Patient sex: F
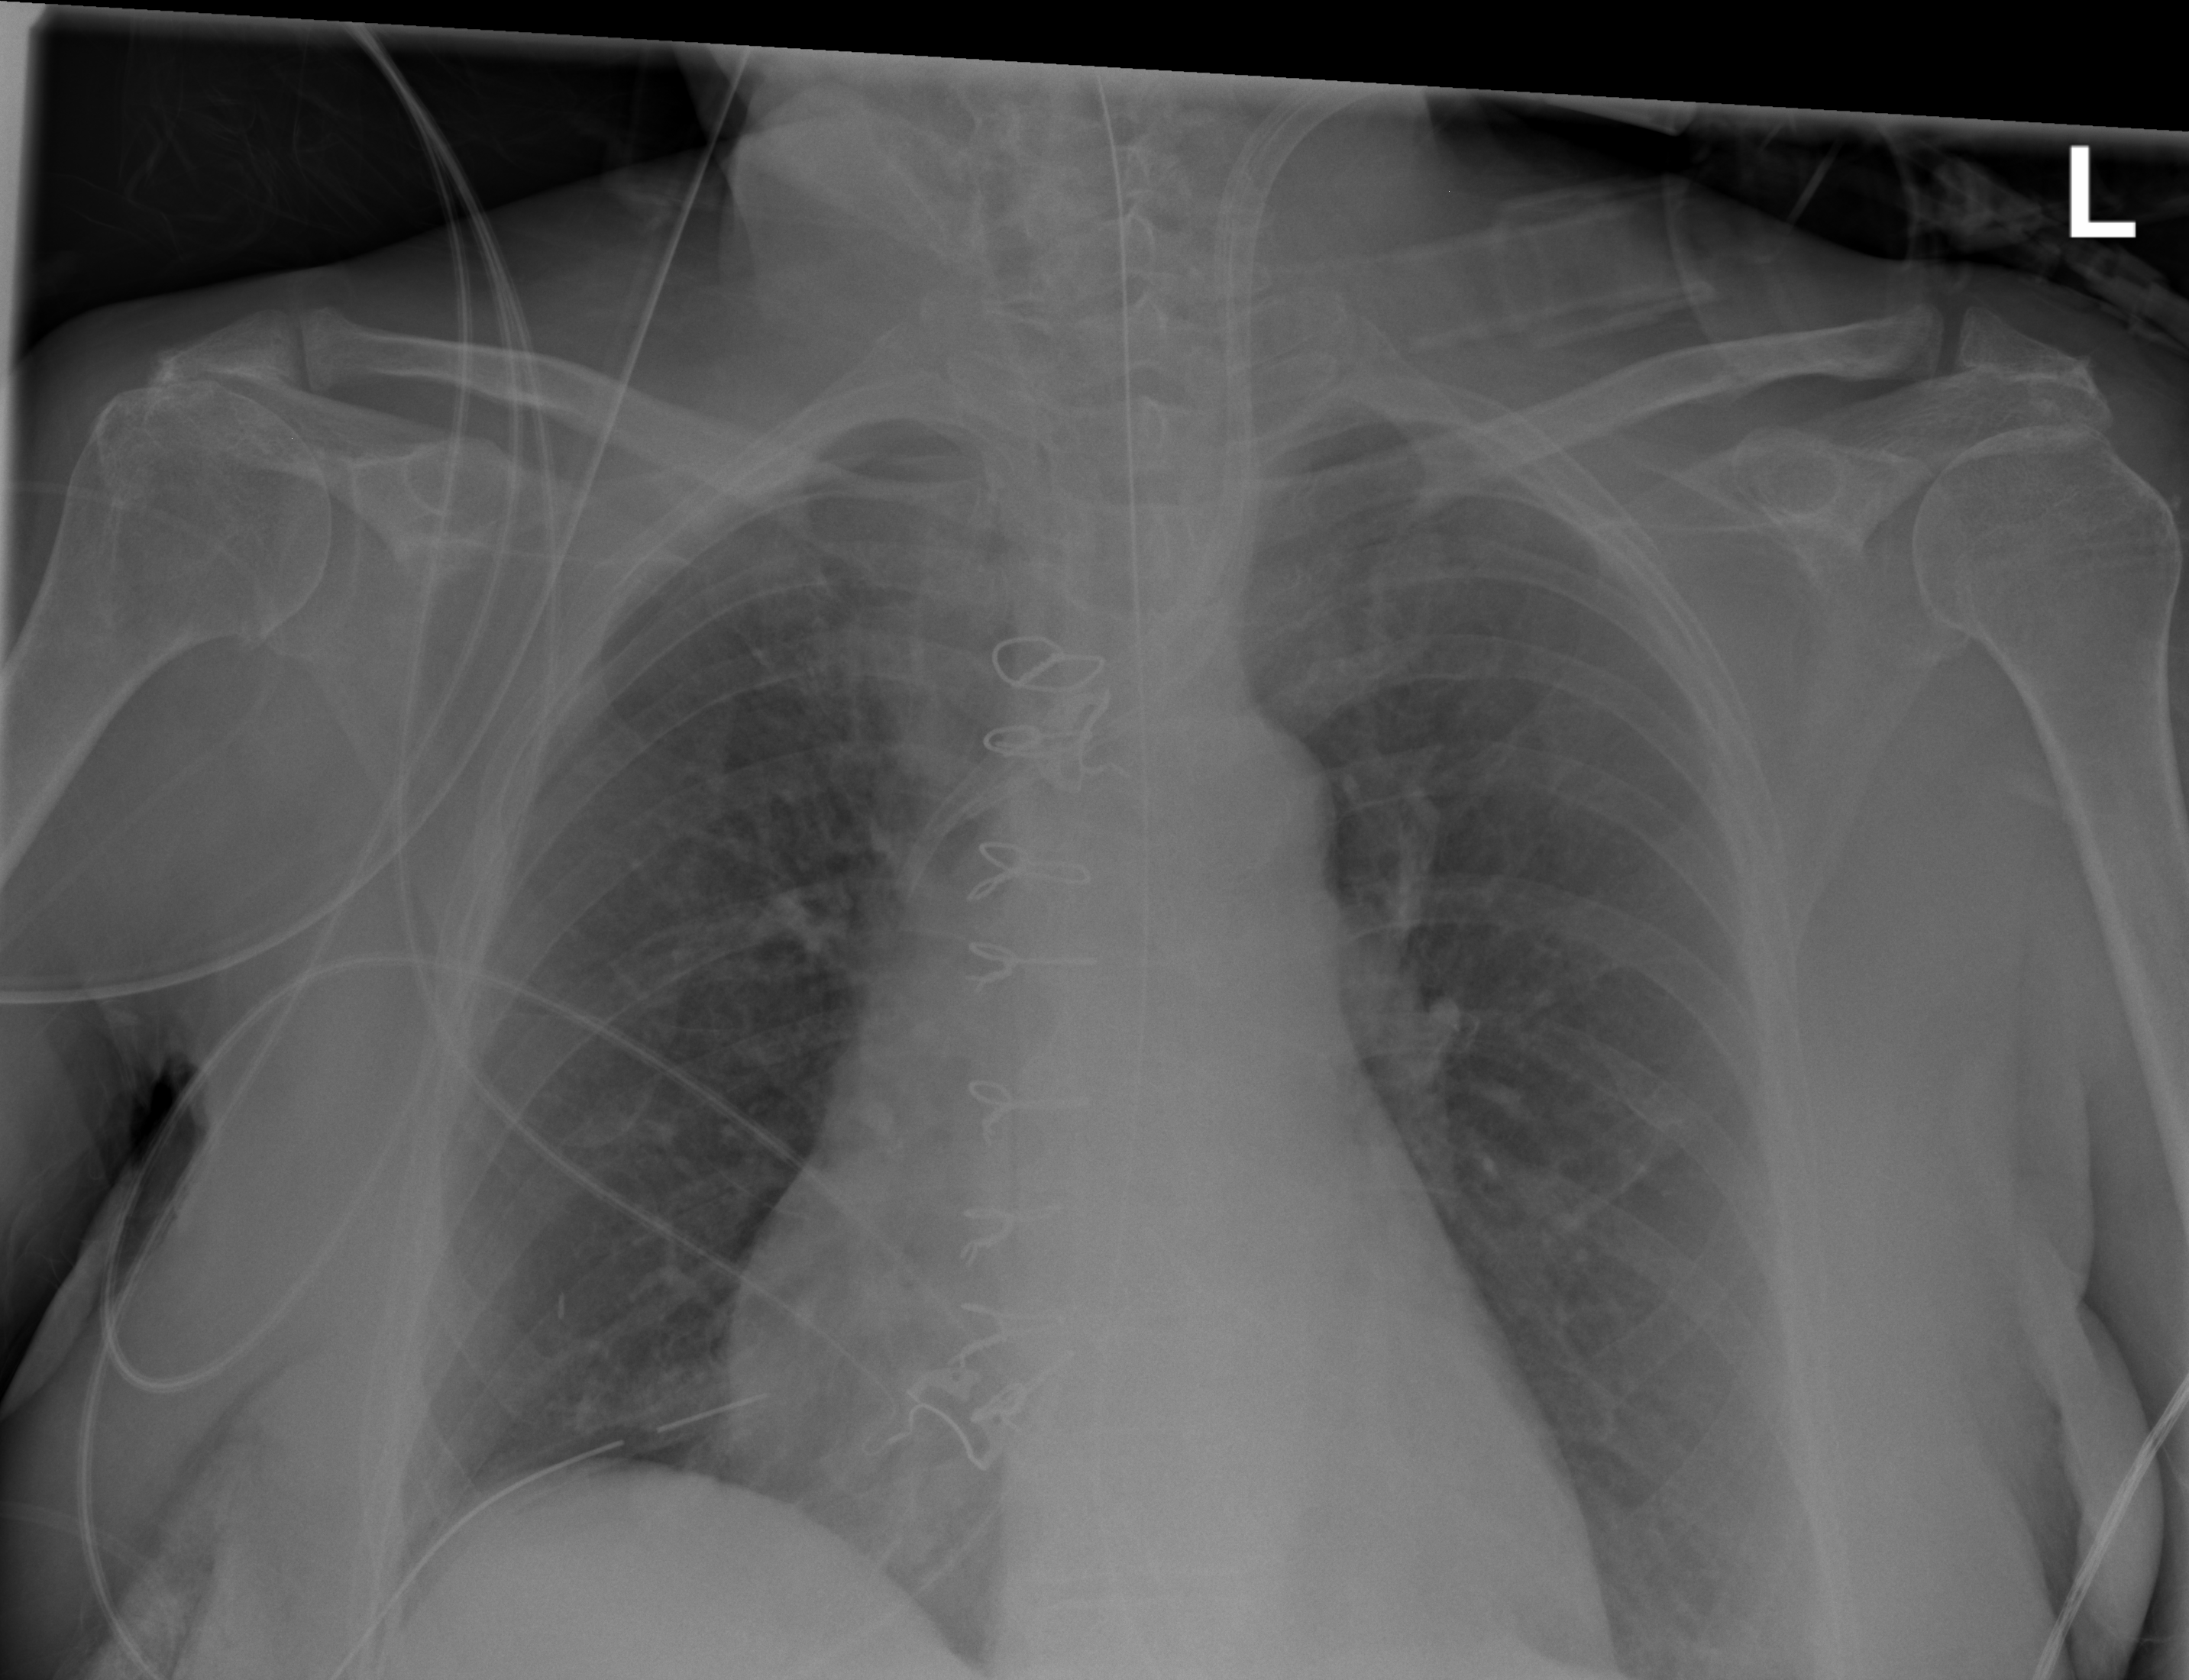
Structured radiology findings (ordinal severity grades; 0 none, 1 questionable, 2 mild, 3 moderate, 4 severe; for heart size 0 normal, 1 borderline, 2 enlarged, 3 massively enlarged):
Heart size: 2
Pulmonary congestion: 2
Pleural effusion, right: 0
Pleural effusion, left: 2
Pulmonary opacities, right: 0
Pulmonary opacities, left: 0
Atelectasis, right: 0
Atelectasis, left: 2